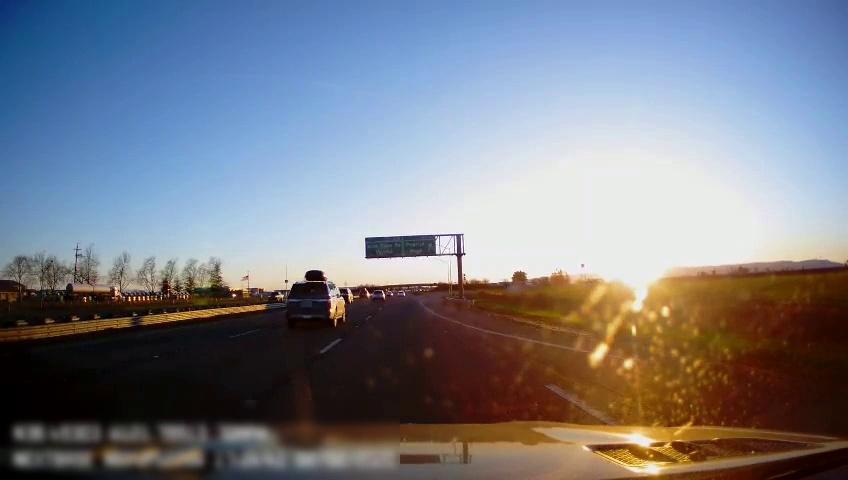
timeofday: Day
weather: Sunny
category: Drivable Space
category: Vehicles | SUV
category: Vehicles | SUV
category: Vehicles | SUV
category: Vehicles | SUV
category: Vehicles | Truck
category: Lanes | Alternate Lane
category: Lanes | Alternate Lane
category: Lanes | Current Lane
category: Lanes | Alternate Lane
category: Lanes | Alternate Lane
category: Traffic | Signs